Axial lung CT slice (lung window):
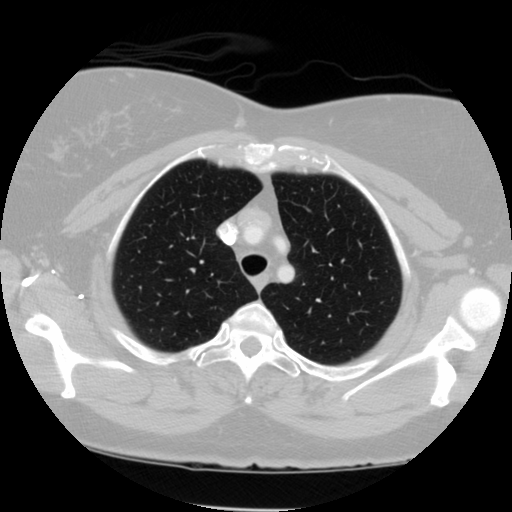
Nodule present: no